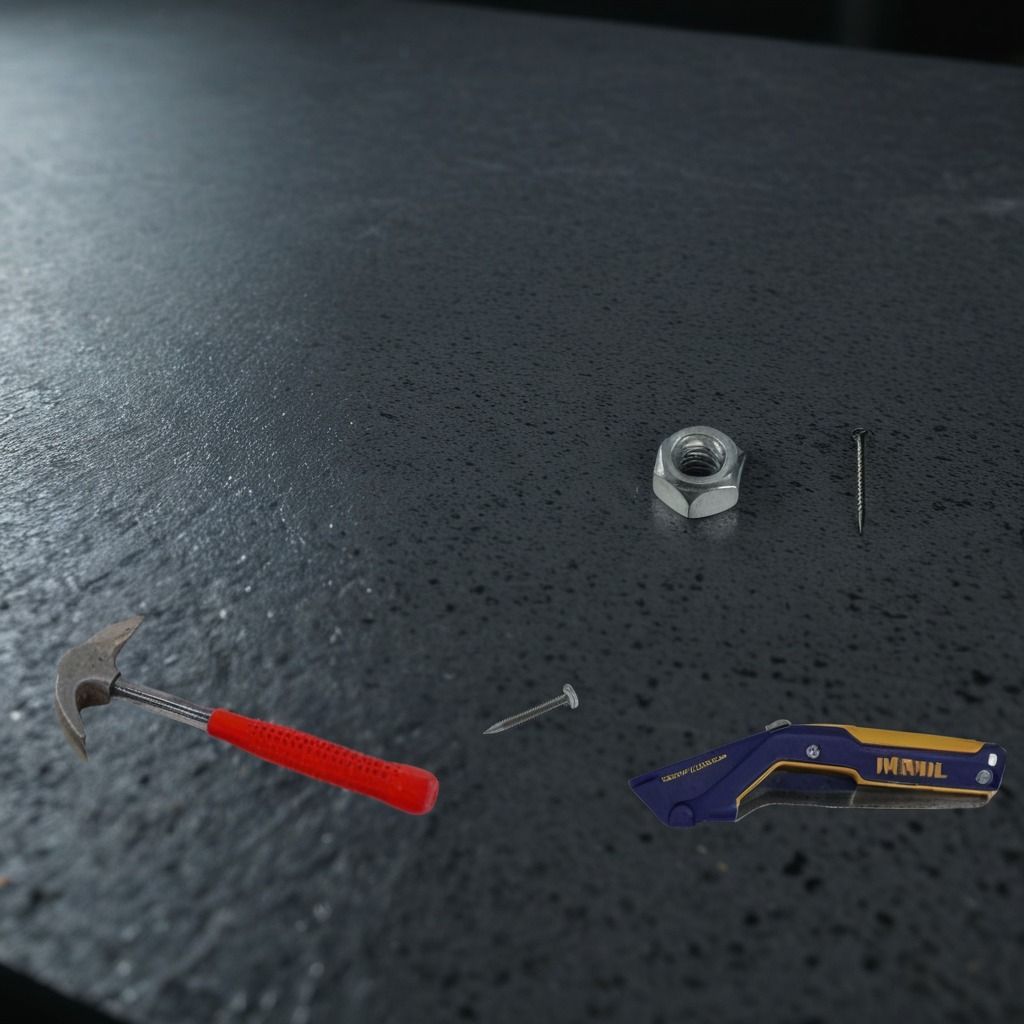
A utility knife, a metal machine screw, an iron nail, a hammer, and a metal nut are lying on a clean granite table inside a workshop at night dim ambient light soft shadows worn but